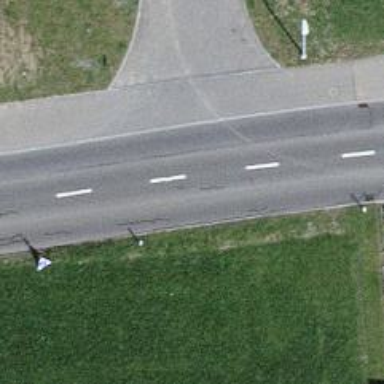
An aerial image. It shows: Secondary road.